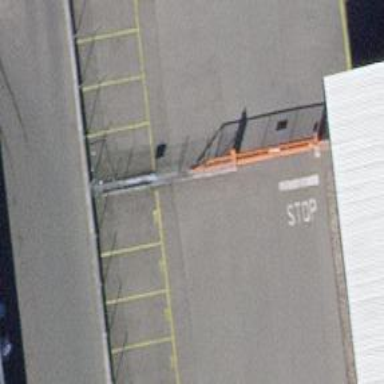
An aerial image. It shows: Gate.